Aerial crown-view tile of a tropical tree (Barro Colorado Island, Panama), acquired 20241014:
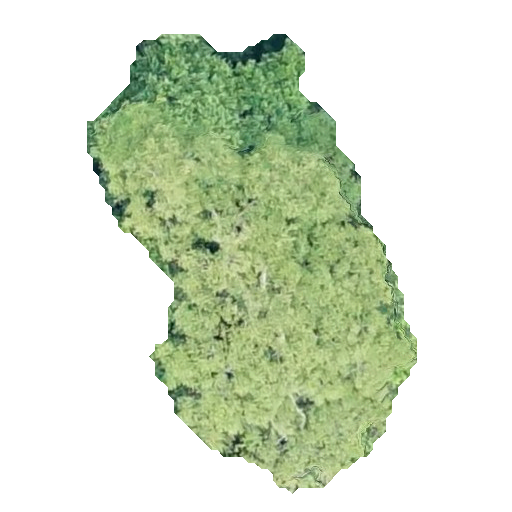
Species: Astronium graveolens
GBIF accepted scientific name: Astronium graveolens
Crown area: 147.472 m²